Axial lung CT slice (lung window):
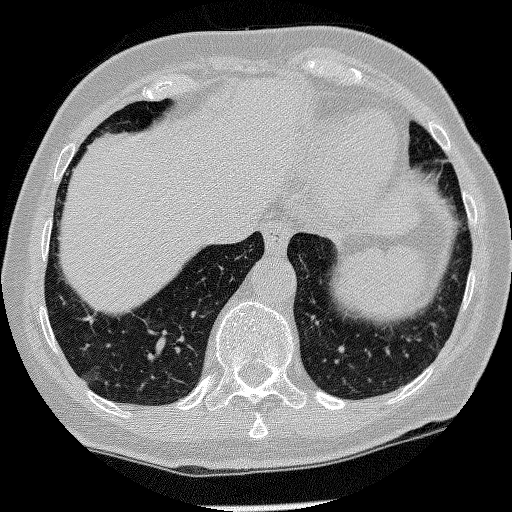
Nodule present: no